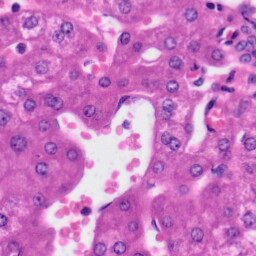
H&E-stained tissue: Liver